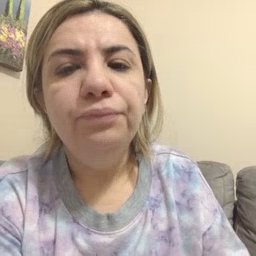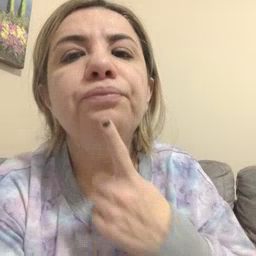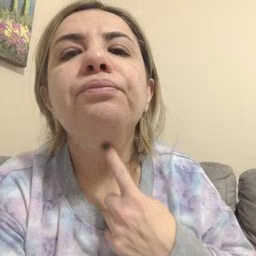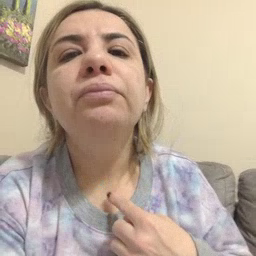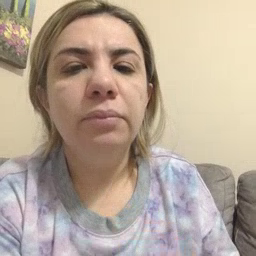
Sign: thirsty